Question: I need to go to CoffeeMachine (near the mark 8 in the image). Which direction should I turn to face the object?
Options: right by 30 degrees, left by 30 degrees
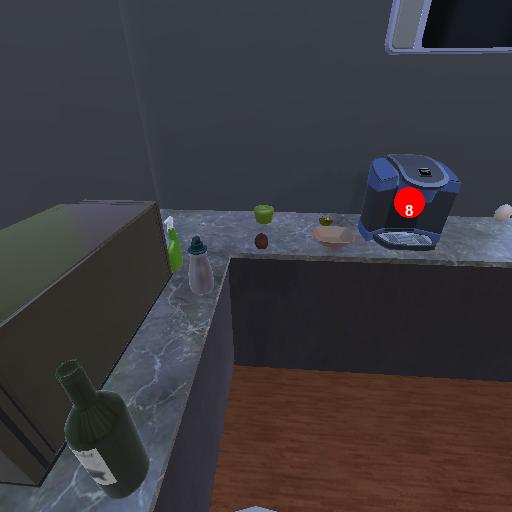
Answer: right by 30 degrees